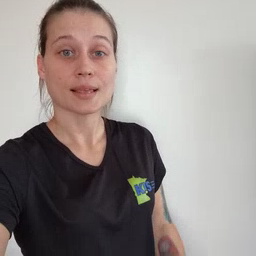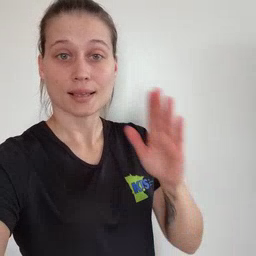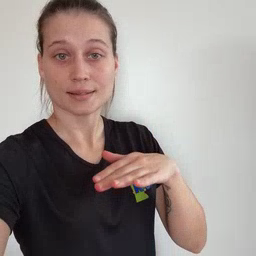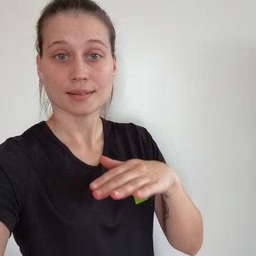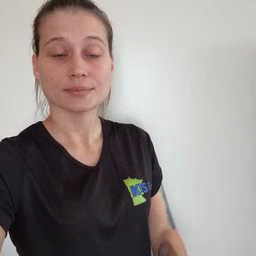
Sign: on